Field crop: maize
Growth stage: 2
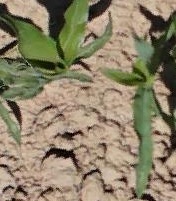
Species: maize